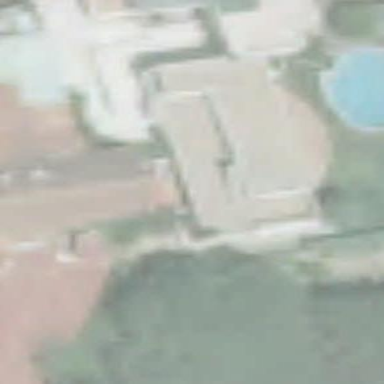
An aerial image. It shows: Part of building.